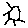
Label: sun